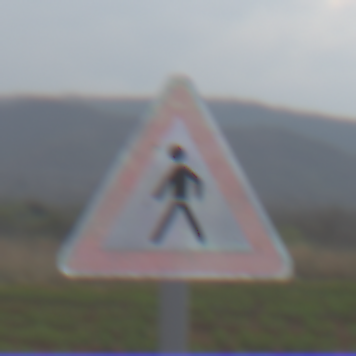
Verkehrszeichen: FussgaengerRechts
Umgebung: Outdoor, Nature
Tageszeit: Midday
Wetter: PartlyCloudy
Licht: Natural
Jahreszeit: NotSpecified
Kontrast: LowContrast